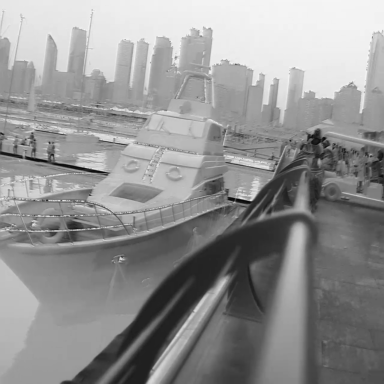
There are two objects shown in the infrared image, including a sailboat, and a canoe.